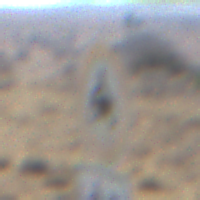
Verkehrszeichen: VerbotKraftraeder
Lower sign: EinspurigeFahrzeugeFrei2
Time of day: Midday
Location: Outdoor (Nature)
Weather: Clear
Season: NotSpecified
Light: Natural